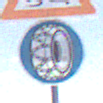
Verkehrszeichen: SchneekettenVorgeschrieben
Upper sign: SchleuderOderRutschgefahr
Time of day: Midday
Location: Outdoor (Nature)
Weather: PartlyCloudy
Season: NotSpecified
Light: Natural